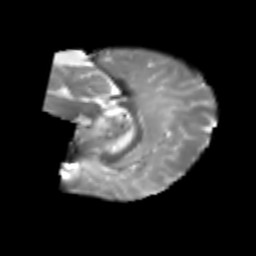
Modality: T2w
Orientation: sagittal
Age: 7
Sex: male
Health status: healthy